Question: I'm using <URL> plugin for my project with following code
'''
<div class="container">
<div class="row">
<div class="jumbotron">
<div class="text-center">
<h1>{% block header_text %}{% endblock %}</h1>
<form method="post" class="form-inline">
{% csrf_token %}
Input: {% bootstrap_field form.input layout='inline' %}
Object: {% bootstrap_field form.object layout='inline' %}
<input type="submit" class="btn btn-xs btn-primary" value="Submit"/>
</form>
</div>
</div>
</div>
'''
And get this fields as result  How can i control width of them?
I tried to change it in .css file, but it only works with focus '.form-control:focus {width: 320px}'
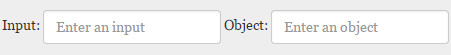
Answer: Solved by addition '"id": "input-form"' to form widget and adjusting '#input-form' in .css file.